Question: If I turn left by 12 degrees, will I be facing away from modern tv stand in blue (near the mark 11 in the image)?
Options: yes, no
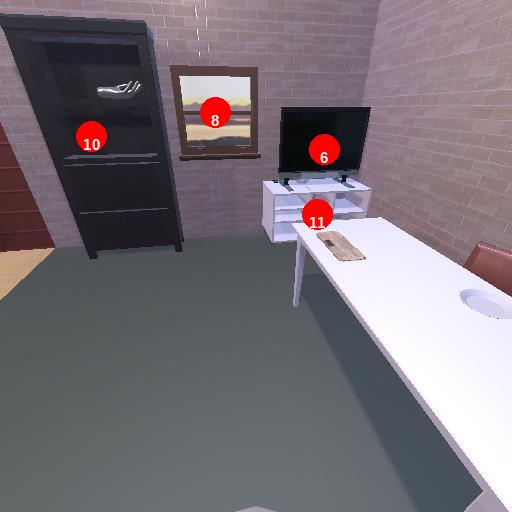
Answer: yes